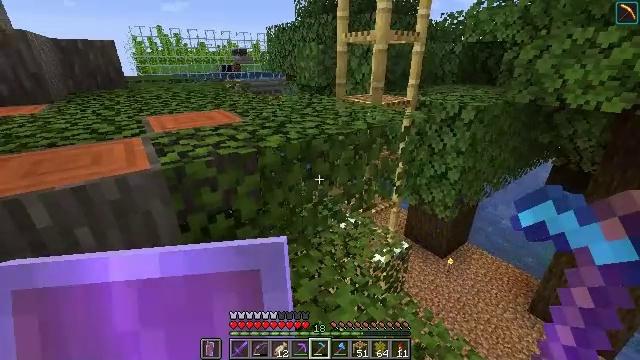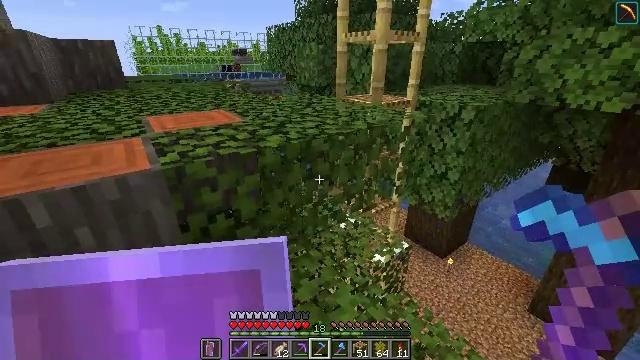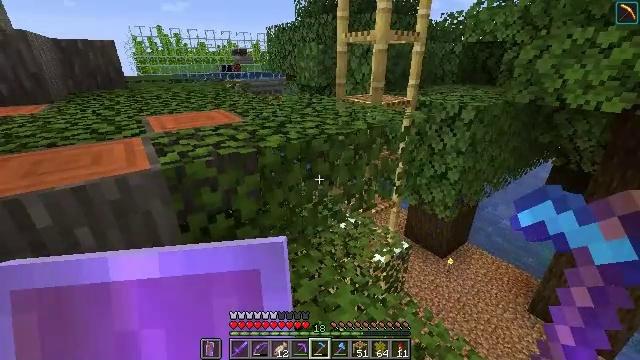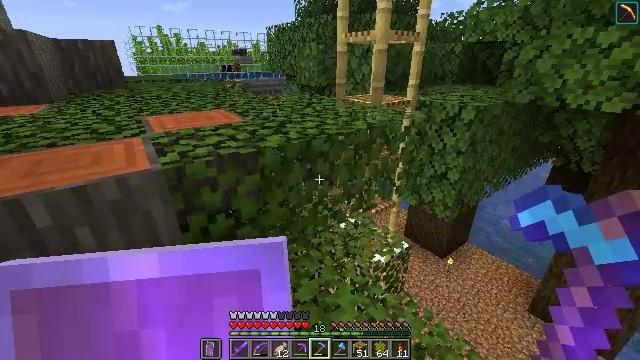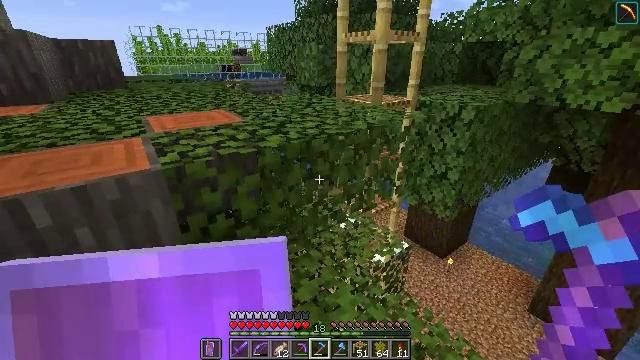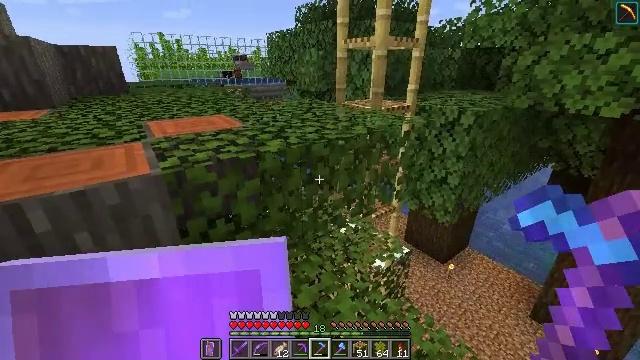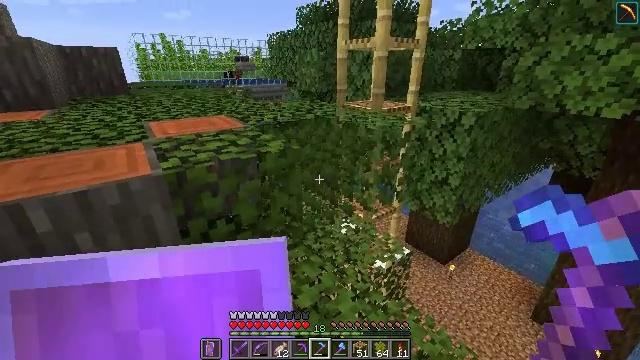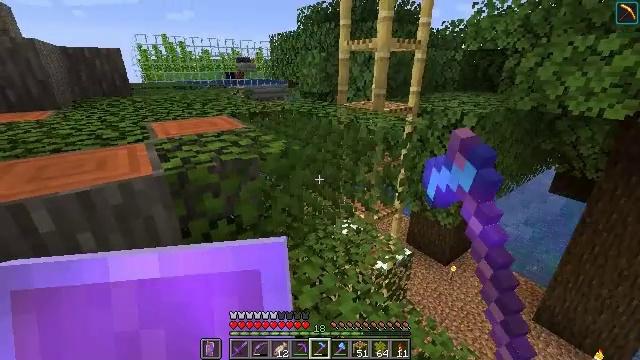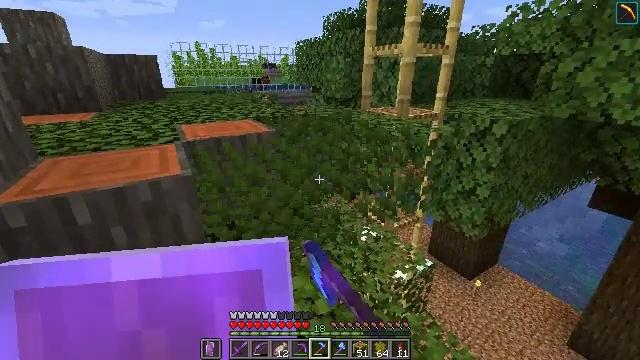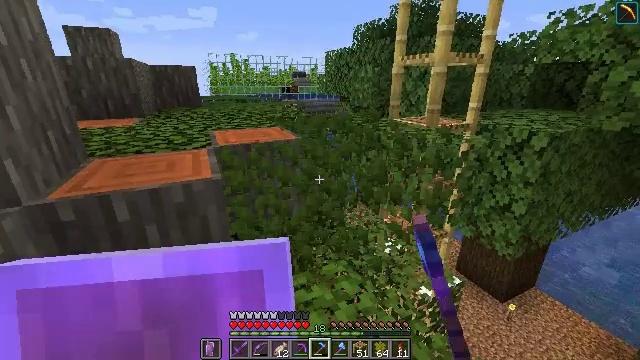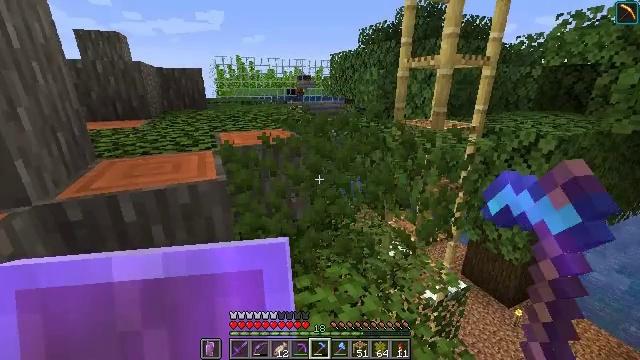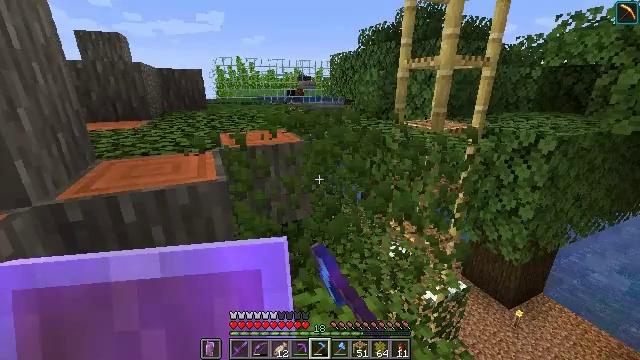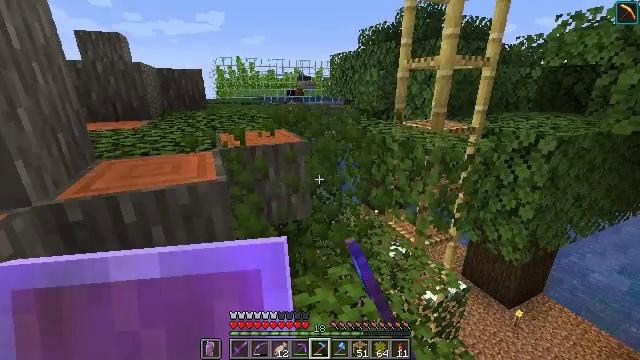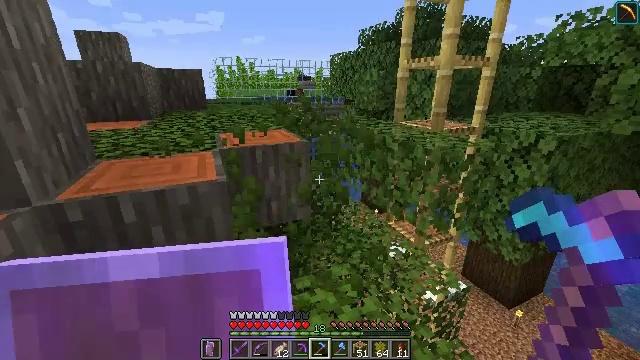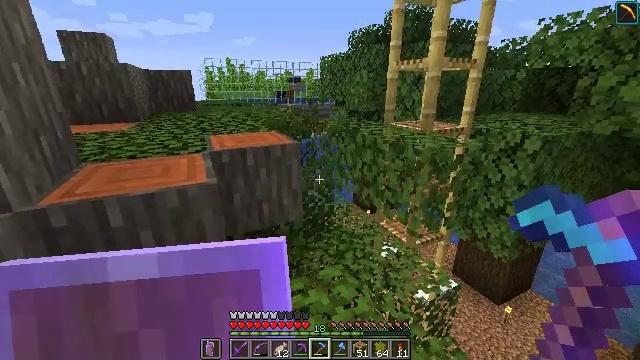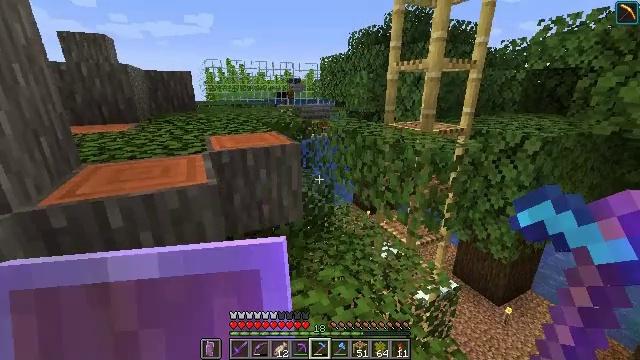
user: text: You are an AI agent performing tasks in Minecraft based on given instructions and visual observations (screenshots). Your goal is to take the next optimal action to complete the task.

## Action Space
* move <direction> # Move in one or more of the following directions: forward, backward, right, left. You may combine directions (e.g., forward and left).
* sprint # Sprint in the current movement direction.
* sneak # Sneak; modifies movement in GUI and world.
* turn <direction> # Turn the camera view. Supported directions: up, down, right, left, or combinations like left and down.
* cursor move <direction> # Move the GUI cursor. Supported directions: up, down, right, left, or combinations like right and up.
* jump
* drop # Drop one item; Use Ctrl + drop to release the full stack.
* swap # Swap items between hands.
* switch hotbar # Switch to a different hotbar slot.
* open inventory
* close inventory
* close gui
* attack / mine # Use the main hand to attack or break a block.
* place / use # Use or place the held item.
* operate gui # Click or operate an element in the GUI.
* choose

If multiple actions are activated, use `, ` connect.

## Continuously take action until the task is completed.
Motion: motion action
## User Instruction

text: Remove acacia leaves from the branches.
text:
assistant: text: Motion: no_op
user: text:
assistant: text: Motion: no_op
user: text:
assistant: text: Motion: no_op
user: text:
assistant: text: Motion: no_op
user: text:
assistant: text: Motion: turn up
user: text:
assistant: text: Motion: attack / mine
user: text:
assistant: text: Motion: attack / mine
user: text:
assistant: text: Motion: turn left and up, attack / mine
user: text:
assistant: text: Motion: turn left and up, attack / mine
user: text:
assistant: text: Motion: turn left, attack / mine
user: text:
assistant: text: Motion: attack / mine
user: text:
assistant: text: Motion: attack / mine
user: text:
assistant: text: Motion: attack / mine
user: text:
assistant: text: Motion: turn right, attack / mine
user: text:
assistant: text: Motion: attack / mine
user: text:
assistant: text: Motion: turn right, attack / mine
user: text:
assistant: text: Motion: turn right
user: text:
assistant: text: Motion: turn right
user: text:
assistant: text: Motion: turn right
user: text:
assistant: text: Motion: turn right
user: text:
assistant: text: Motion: no_op
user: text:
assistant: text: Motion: no_op
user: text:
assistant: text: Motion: attack / mine
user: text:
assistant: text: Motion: attack / mine
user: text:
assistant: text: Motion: attack / mine
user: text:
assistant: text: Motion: attack / mine
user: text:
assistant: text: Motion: attack / mine
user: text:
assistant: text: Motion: attack / mine
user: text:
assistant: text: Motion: attack / mine
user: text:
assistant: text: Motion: move forward, turn left, attack / mine